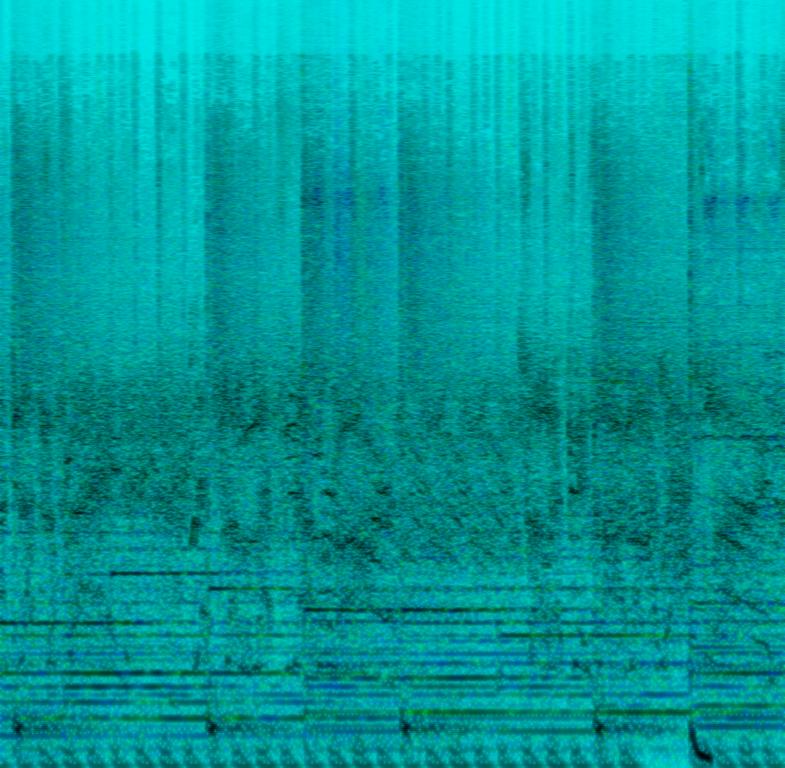
This is a metalcore/post-hardcore music piece. There is a male vocal singing using the vocal fry technique. A distant piano melody can be heard. There is an electronic drum beat with a heavy reverb effect. Later on, a string sound starts playing and adds texture to the melodic background. The atmosphere is dramatic and rebellious. This piece can be used in the soundtrack of a teenage drama movie, especially where one of the characters is experiencing a breaking point.